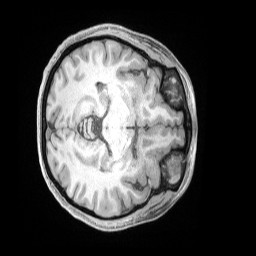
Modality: T1w
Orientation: axial
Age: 33
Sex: female
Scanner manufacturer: siemens
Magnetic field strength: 3 T
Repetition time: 2 s
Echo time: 0.00211 s